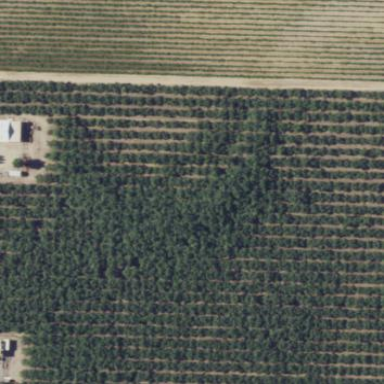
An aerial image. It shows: Orchard filled with almond trees.